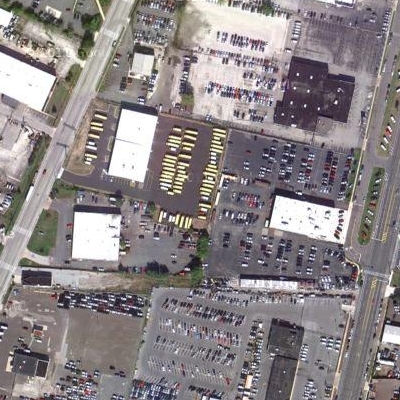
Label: gParking